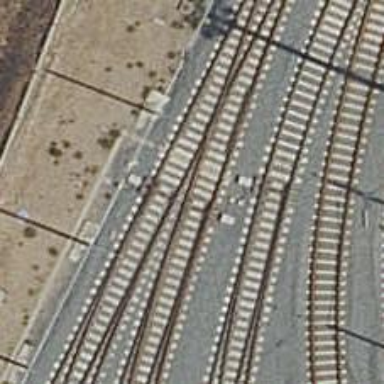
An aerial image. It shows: Railway switch.